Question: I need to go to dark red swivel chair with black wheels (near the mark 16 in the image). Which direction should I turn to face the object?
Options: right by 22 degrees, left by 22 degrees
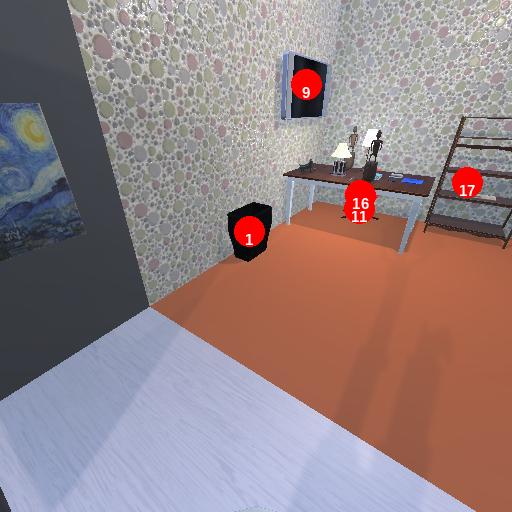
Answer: right by 22 degrees